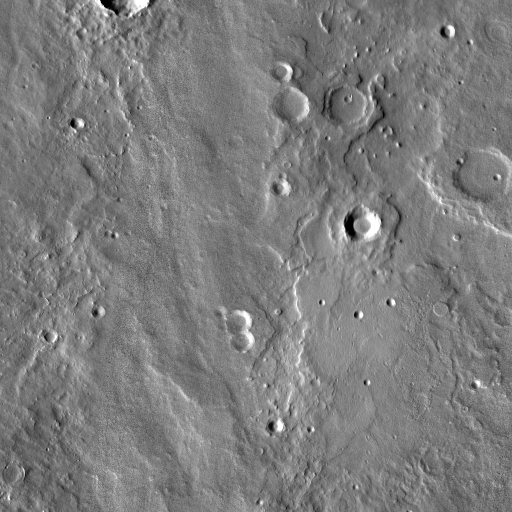
Crater classes present: Background, Other, Layered, Buried